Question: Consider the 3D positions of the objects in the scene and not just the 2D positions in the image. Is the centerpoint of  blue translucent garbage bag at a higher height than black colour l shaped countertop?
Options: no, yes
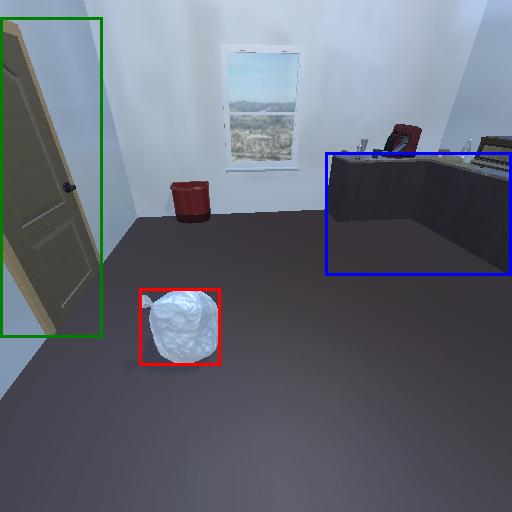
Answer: no